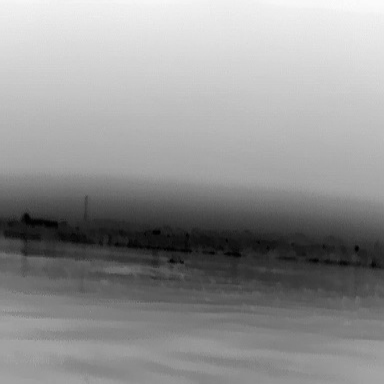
There is a warship in the infrared image.